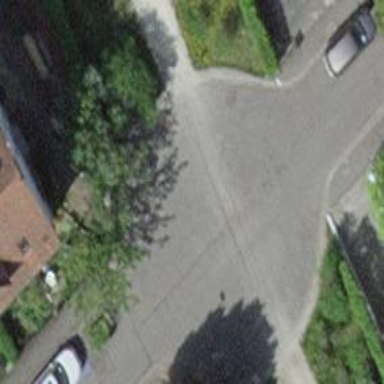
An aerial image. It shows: Asphalt road in living street.